Question: Is it possible to remove legend elements corresponding to certain factor levels?
In my example, I wish to remove legend entries for the grey factor levels (1-5), and only keep the levels "Best", "Suggested", and "Worst".
I have tried a number of hacks already, but most of them have either removed the grey coloring of the bars (in groups of 25 each) or only left me with the bars that I colored red, yellow, and green.
'''
# ggplot2
barplot <- ggplot(training_results.barplot, mapping=aes(x=name, fill=factor(a))) # filling based on a column ##mapping=aes(x=name, fill=factor(a))
barplot <- barplot + geom_histogram(stat = "identity", aes(name,wer)) ##colour="black"
barplot <- barplot + scale_fill_manual(values=c("#555555", "#777777", "#555555", "#777777", "#555555", color.best, color.suggested, color.worst), labels=c(NA,NA,NA,NA,NA,"Best","Suggested","Worst")) # 6th = best; 7th = suggested; 8th = worst
barplot <- barplot + everyNthLabel(training_results$name,5) # only show every 5th label on x-axis
barplot <- barplot + theme_minimal()
barplot <- barplot + theme(axis.text.x = element_text(angle = 90, hjust = 1, vjust = 0.5),legend.position=c(.5, .9)) # rotate labels on x-axis ##, legend.position="none"
barplot <- barplot + coord_cartesian(ylim = c(35, 45))
# Legend
barplot <- barplot + guides(fill = guide_legend(title="Models", title.position="top", direction="horizontal"))
# Axis labels
barplot <- barplot + xlab("Number of EM-Training Iterations") + opts(axis.title.x = theme_text(vjust=-0.3))
barplot <- barplot + ylab("Word Error Rate (WER)") + opts(axis.title.y = theme_text(vjust=0.2))
'''

The data I'm using looks as follows, with 'a' being the factor that the filling color should depend on; 'a' = 6, 7, and 8 mark the highlighted cases (green, yellow, and red, respectively).
'''
a b c name corr acc H D S I N wer
1 1 1 1 1+1+1 66.63 59.15 <PHONE> <PHONE> 40.85
2 1 1 2 1+1+2 66.66 59.29 <PHONE> <PHONE> 40.71
3 1 1 3 1+1+3 66.81 59.42 <PHONE> <PHONE> 40.58
4 8 1 4 1+1+4 66.57 59.08 <PHONE> <PHONE> 40.92
5 1 1 5 1+1+5 66.89 59.34 <PHONE> <PHONE> 40.66
6 1 2 1 1+2+1 66.63 59.10 <PHONE> <PHONE> 40.90
7 1 2 2 1+2+2 66.82 59.45 <PHONE> <PHONE> 40.55
8 1 2 3 1+2+3 66.74 59.31 <PHONE> <PHONE> 40.69
9 1 2 4 1+2+4 67.00 59.50 <PHONE> <PHONE> 40.50
10 1 2 5 1+2+5 66.90 59.19 <PHONE> <PHONE> 40.81
11 1 3 1 1+3+1 66.68 59.16 <PHONE> <PHONE> 40.84
12 1 3 2 1+3+2 66.76 59.23 <PHONE> <PHONE> 40.77
etc.
'''
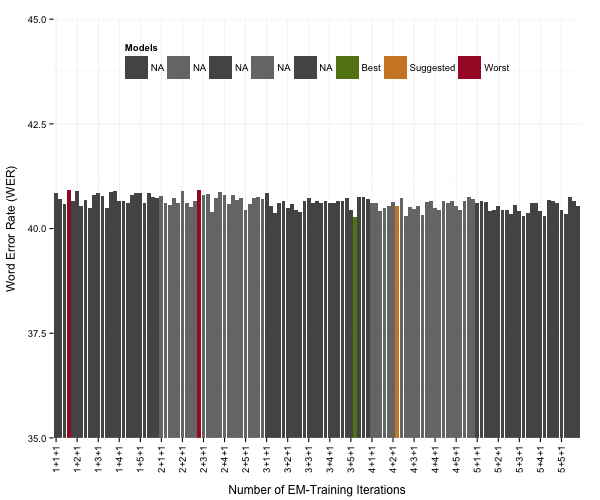
Answer: First, as your variable used for the 'fill' is numeric then convert it to factor (for example with different name a2) and set labels for factor levels as you need (each level needs different label so for the first five numbers I used the same numbers).
'''
training_results.barplot$a2 <- factor(training_results.barplot$a,
labels = c("1", "2", "3", "4", "5", "Best", "Suggested", "Worst"))
'''
Now use this new variable for the 'fill ='. This will make labels in legend as you need. With argument 'breaks=' in the 'scale_fill_manual()' you cat set levels that you need to show in legend but remove the argument 'labels ='. Both argument can be used only if they are the same lengths.
'''
ggplot(training_results.barplot, mapping = aes(x = name, y = wer, fill = a2)) +
geom_bar(stat = "identity") +
scale_fill_manual(breaks = c("Best", "Suggested", "Worst"),
values = c("#555555", "#777777", "#555555", "#777777",
"#555555", "green", "orange", "red"))
'''

Here is a data used for this answer:
'''
training_results.barplot<-structure(list(a = c(1L, 2L, 1L, 8L, 3L, 4L, 5L, 6L, 7L, 1L,
1L, 1L), b = c(1L, 1L, 1L, 1L, 1L, 2L, 2L, 2L, 2L, 2L, 3L, 3L
), c = c(1L, 2L, 3L, 4L, 5L, 1L, 2L, 3L, 4L, 5L, 1L, 2L), name = structure(1:12, .Label = c("1+1+1",
"1+1+2", "1+1+3", "1+1+4", "1+1+5", "1+2+1", "1+2+2", "1+2+3",
"1+2+4", "1+2+5", "1+3+1", "1+3+2"), class = "factor"), corr = c(66.63,
66.66, 66.81, 66.57, 66.89, 66.63, 66.82, 66.74, 67, 66.9, 66.68,
66.76), acc = c(59.15, 59.29, 59.42, 59.08, 59.34, 59.1, 59.45,
59.31, 59.5, 59.19, 59.16, 59.23), H = c(4167L, 4169L, 4178L,
4163L, 4183L, 4167L, 4179L, 4174L, 4190L, 4184L, 4170L, 4175L
), D = c(238L, 235L, 226L, 223L, 226L, 240L, 228L, 225L, 226L,
230L, 227L, 226L), S = c(1849L, 1850L, 1850L, 1868L, 1845L, 1847L,
1847L, 1855L, 1838L, 1840L, 1857L, 1853L), I = c(468L, 461L,
462L, 468L, 472L, 471L, 461L, 465L, 469L, 482L, 470L, 471L),
N = c(6254L, 6254L, 6254L, 6254L, 6254L, 6254L, 6254L, 6254L,
6254L, 6254L, 6254L, 6254L), wer = c(40.85, 40.71, 40.58,
40.92, 40.66, 40.9, 40.55, 40.69, 40.5, 40.81, 40.84, 40.77
)), .Names = c("a", "b", "c", "name", "corr", "acc", "H",
"D", "S", "I", "N", "wer"), class = "data.frame", row.names = c("1",
"2", "3", "4", "5", "6", "7", "8", "9", "10", "11", "12"))
'''